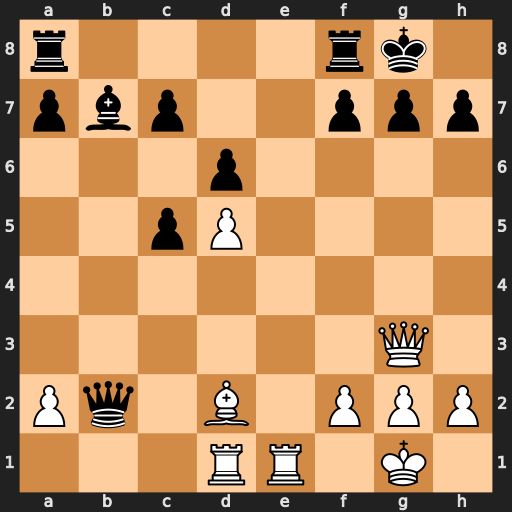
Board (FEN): r4rk1/pbp2ppp/3p4/2pP4/8/6Q1/Pq1B1PPP/3RR1K1
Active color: w
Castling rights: -
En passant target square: -
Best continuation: Bc3 Qxc3 Qxc3